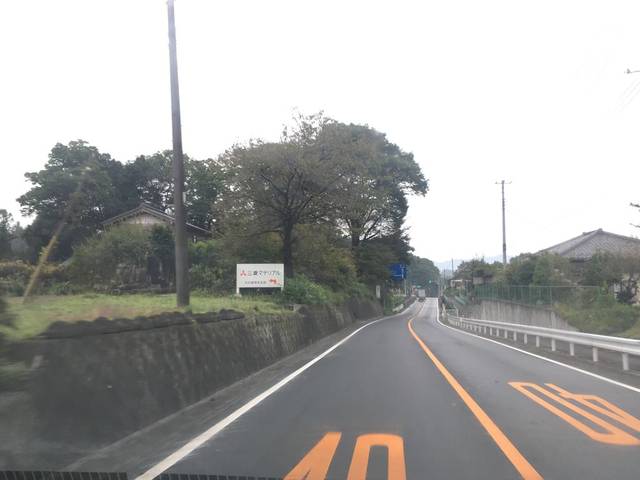
Region: Japan
Coordinates: 35.978, 139.111